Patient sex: F
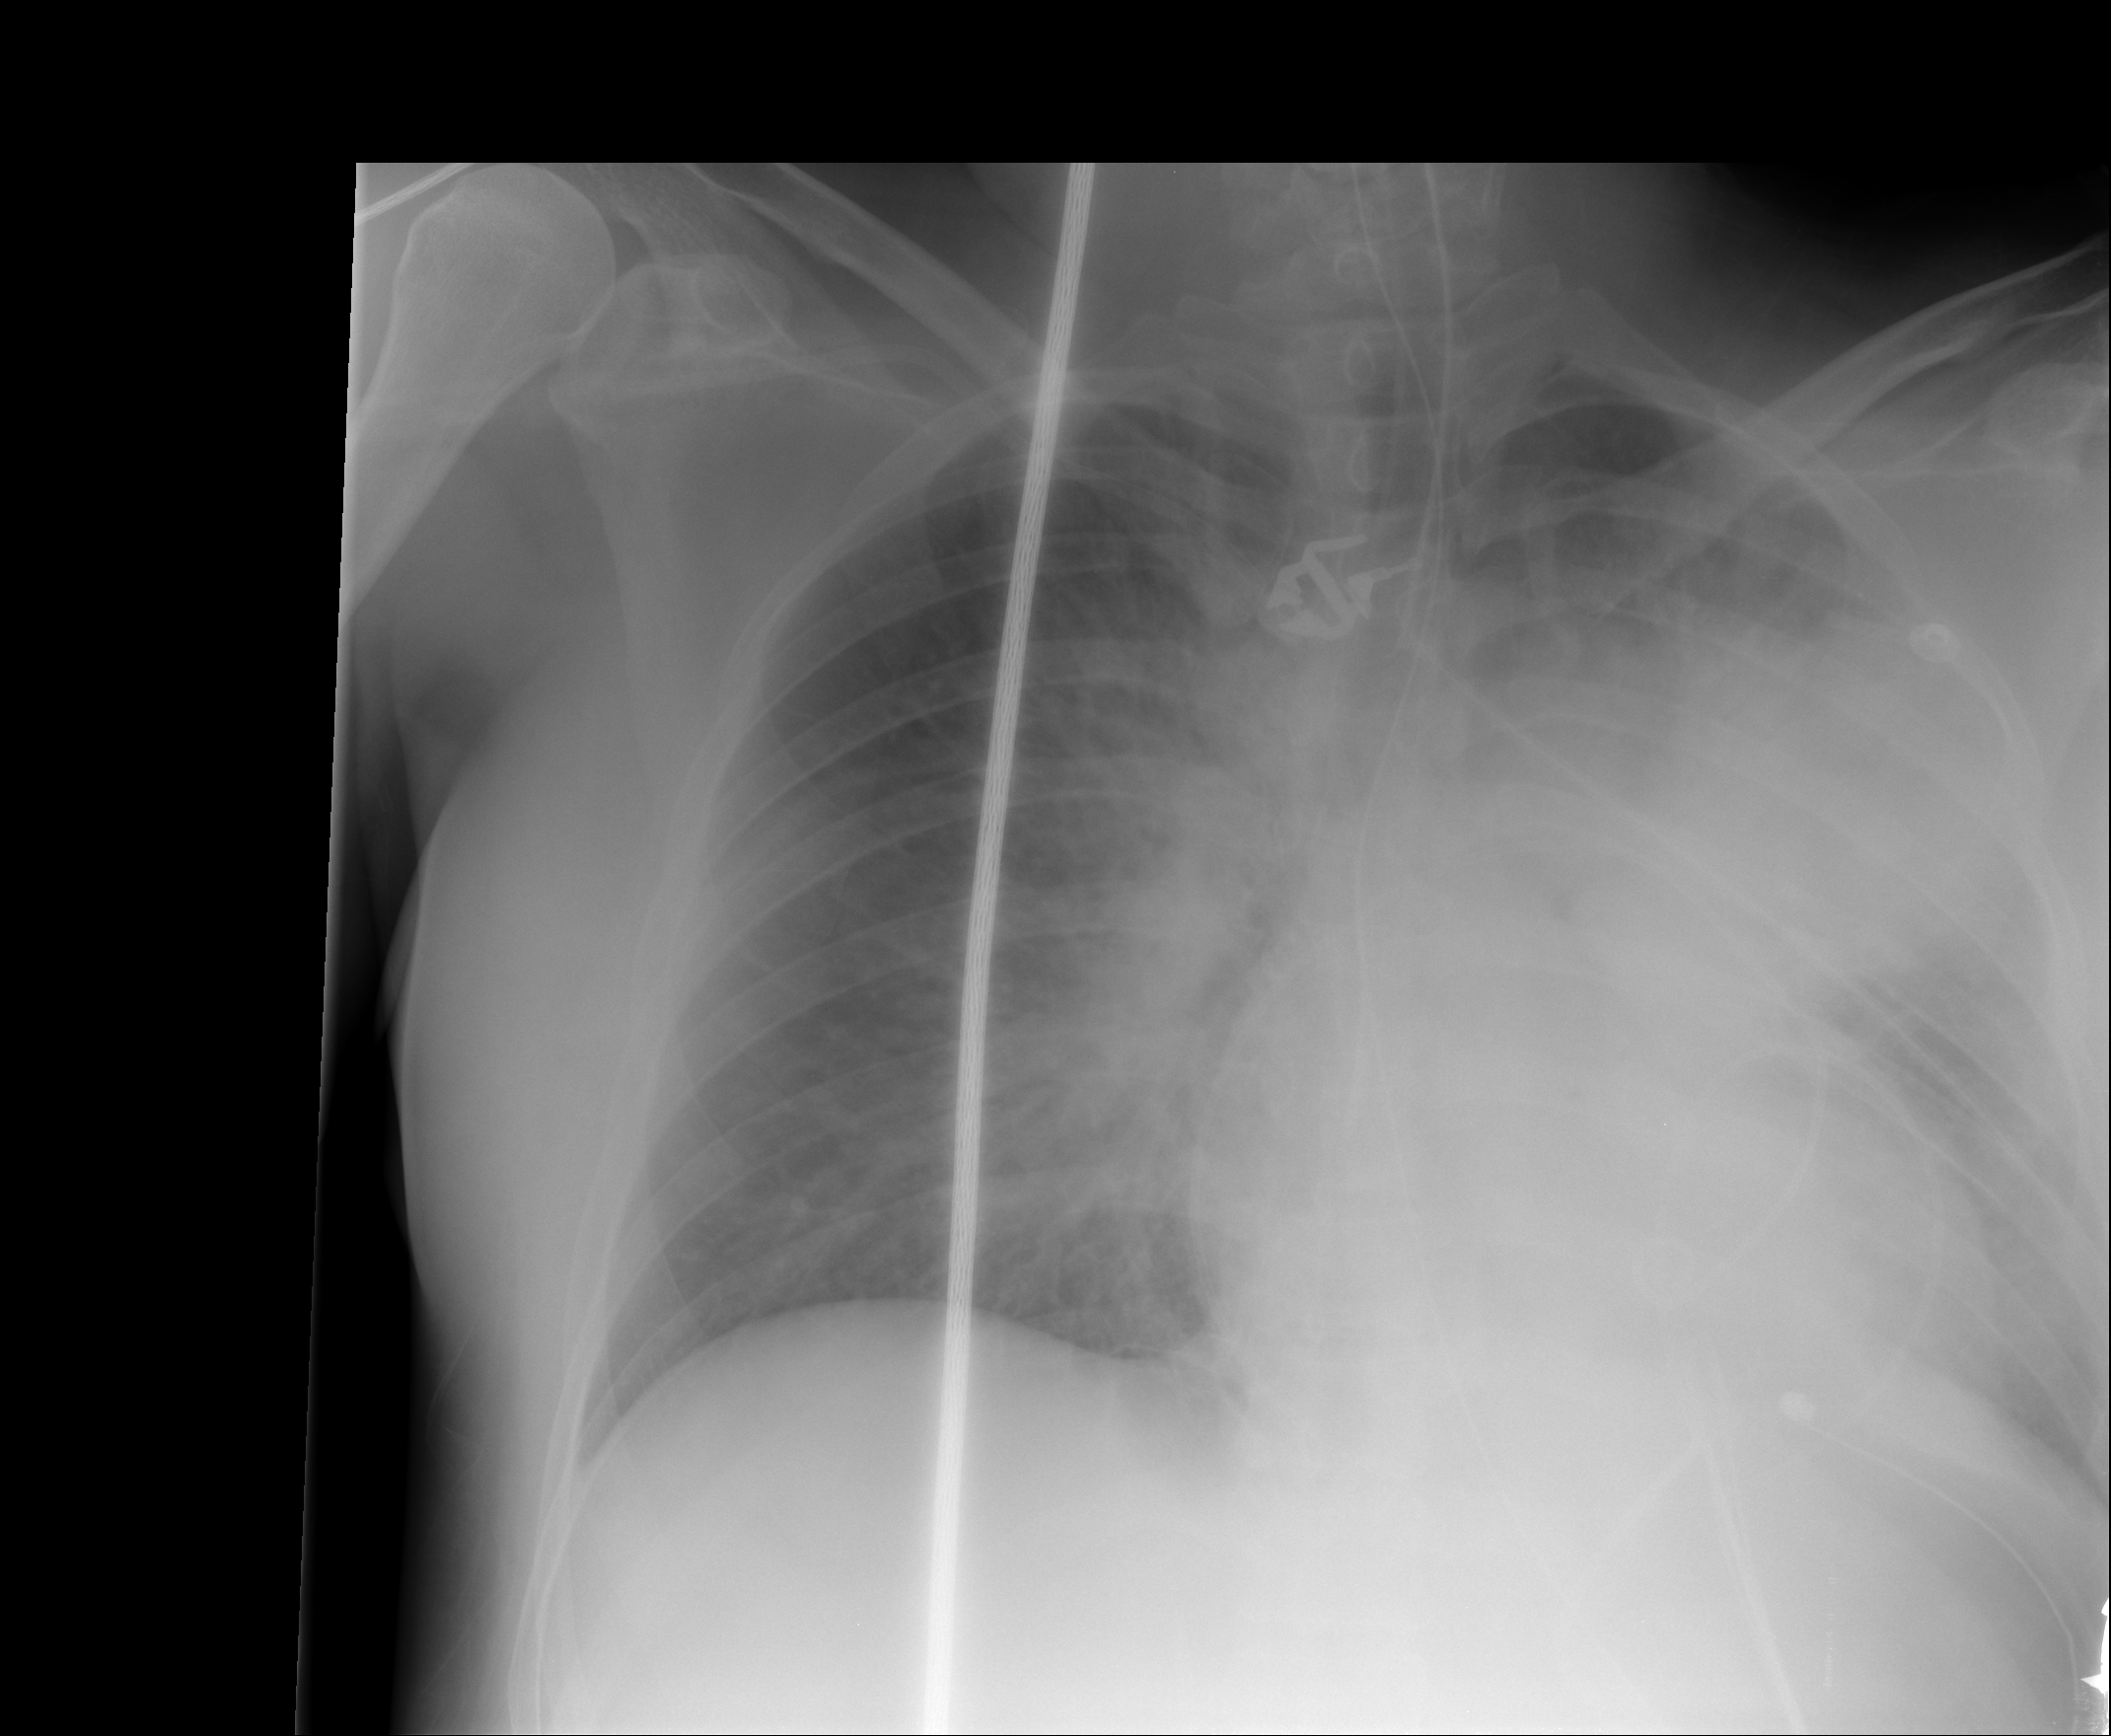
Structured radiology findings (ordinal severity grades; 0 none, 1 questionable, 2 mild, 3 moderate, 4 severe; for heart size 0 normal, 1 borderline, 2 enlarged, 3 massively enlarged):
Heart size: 0
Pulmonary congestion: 0
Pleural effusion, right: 0
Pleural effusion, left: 0
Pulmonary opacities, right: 2
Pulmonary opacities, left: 3
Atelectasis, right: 2
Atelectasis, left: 3